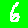
Digit: 6